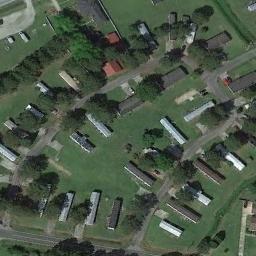
Label: residential